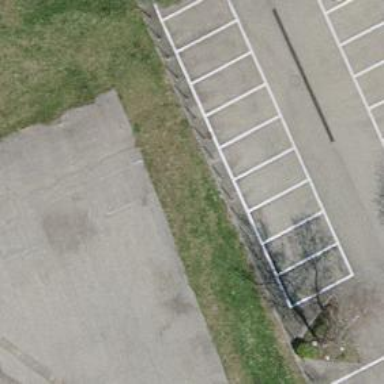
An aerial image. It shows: Bollard.